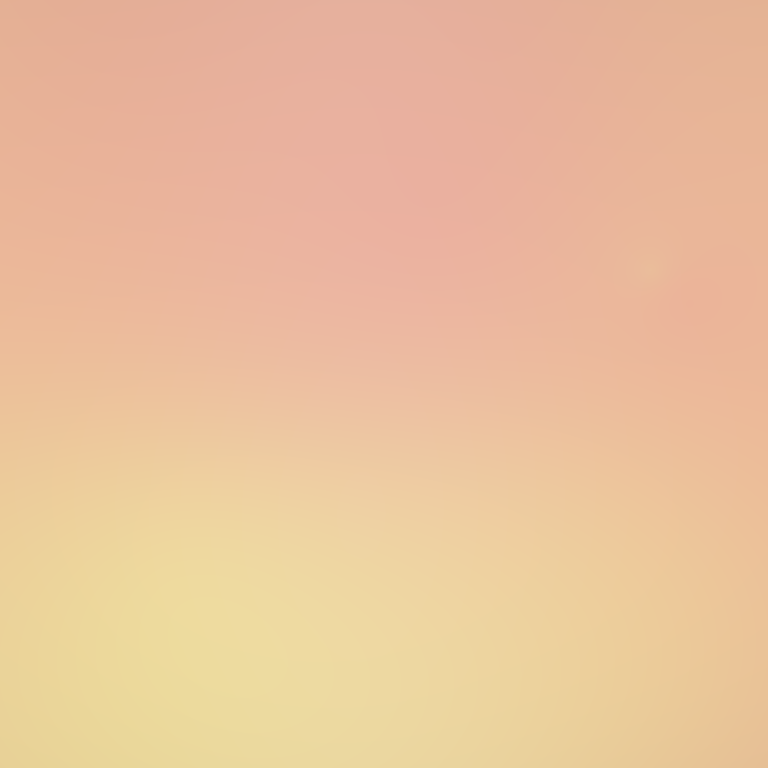
Abstract light effect, smooth gradient from soft peach to warm yellow, serene atmosphere, diffuse glow, no room, no furniture, no objects.